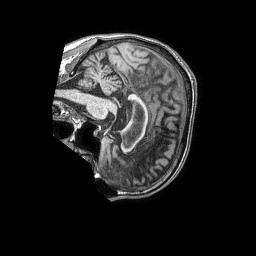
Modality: T1w
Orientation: sagittal
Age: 67
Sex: male
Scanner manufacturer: philips
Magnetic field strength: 1.5 T
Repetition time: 0.007579 s
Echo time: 0.003455 s